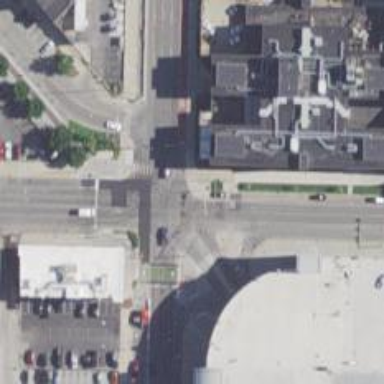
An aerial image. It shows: Footway that serves as traffic island.